Question: I have unfortunately decided to make my app using the IB, which I discovered was a terrible choice, but I'm afraid I must deal with it.
So originally, I had all my fields, buttons, etc, placed on a single view, with enough space left on the bottom that on the 3.5" screens everything displays neatly.
Well was that a terrible idea. Now I need to add just a few more things to the screen, and although it works in the 4" mode, 3.5" is out of luck. "Ah ha," I thought, "All I need to do is add a 'scrollview' containing everything on my screen, and for the 3.5", it will scroll instead of reposition.
Long story short, I added my 'subview', placed it as the very back object on my screen, draged all items into it... And I got a mess.

Ain't that just dandy.
Anyways, I would like to know if there is someway to get Xcode to not reposition all these elements when I do this, or, is there another way to get all these elements to become 'subviews' under this 'scrollview'.
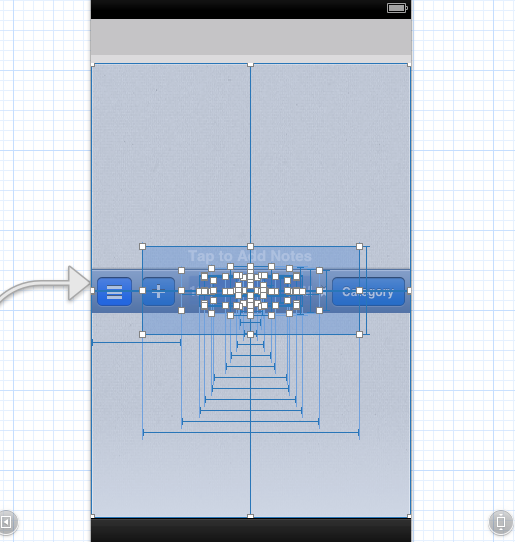
Answer: First select all the views from the tree on the left. Then click once on the view controller's frame (the black status bar, not the objects inside the controller). Now press cntl-c to copy all of them. Now double click on the view you wish to add them to and paste them. This will retain all the view's layout locations. If they don't copy over exactly into position just hold down shift and press the arrow keys to get them into position. Dragging the views into another view reset all the position back to the center.